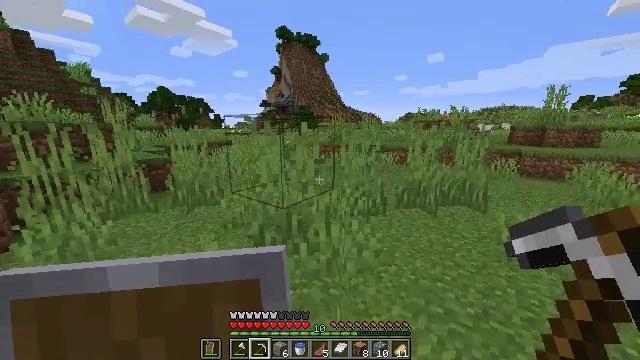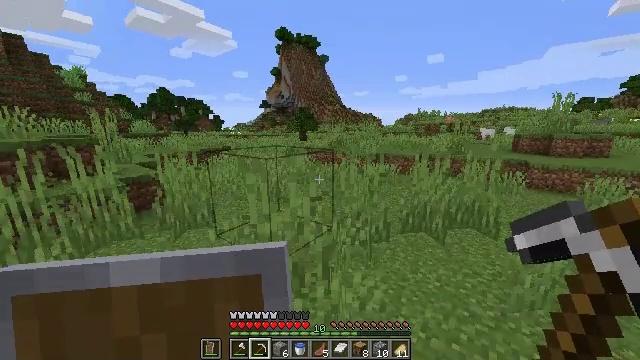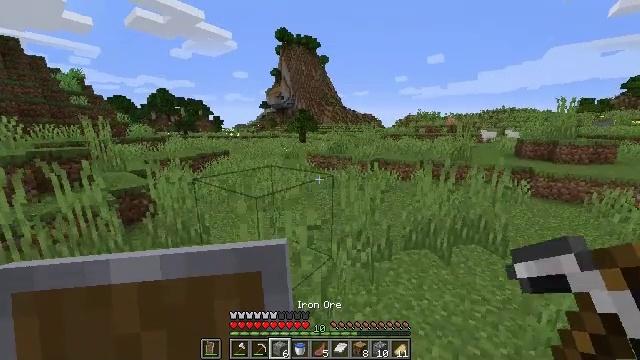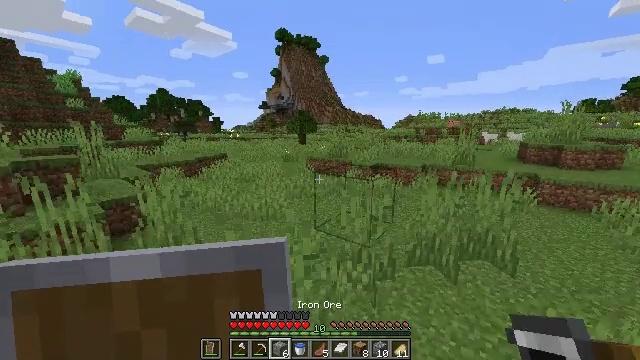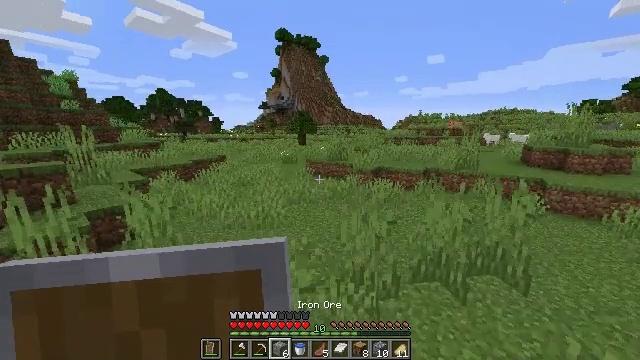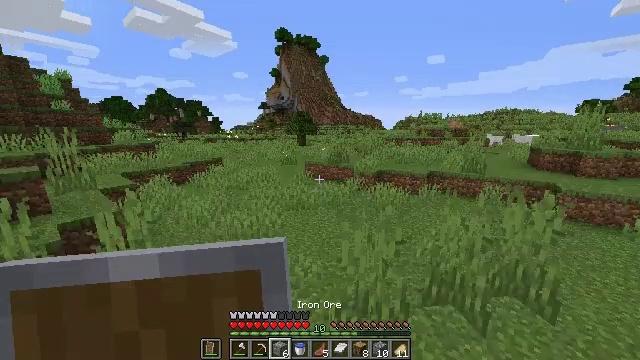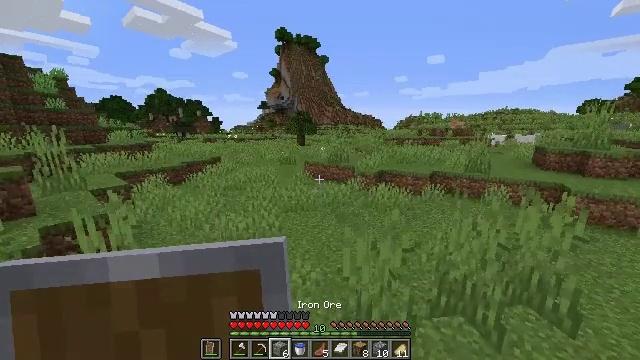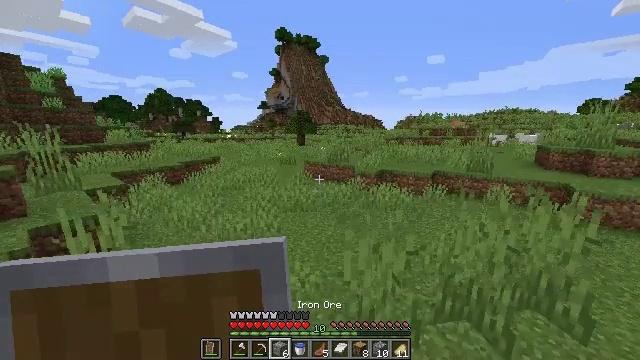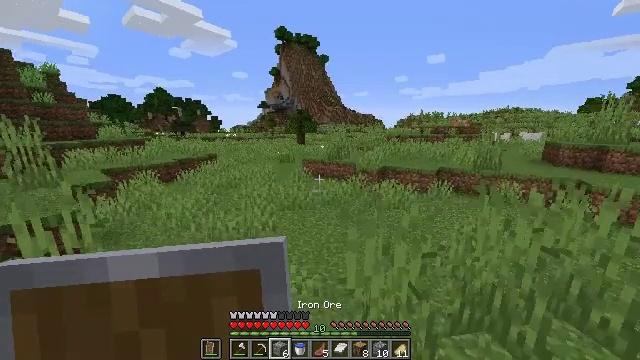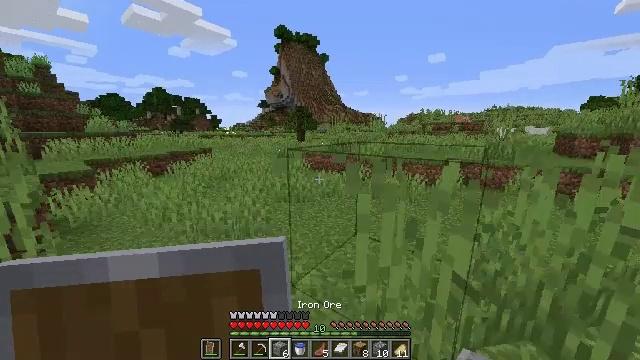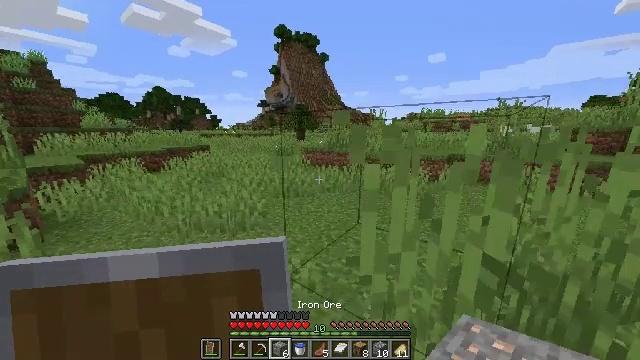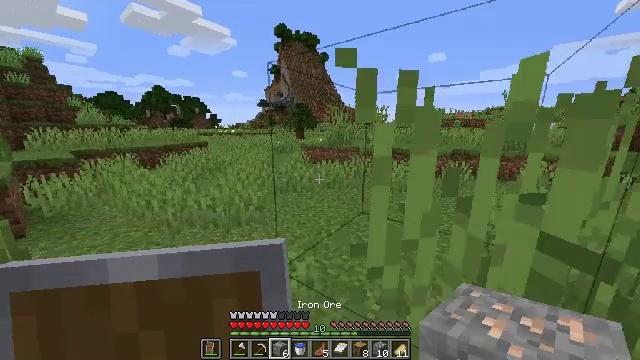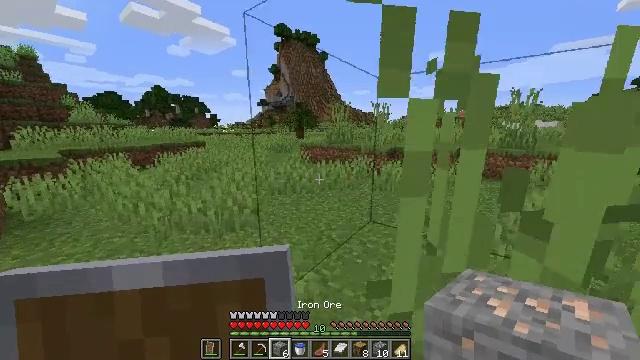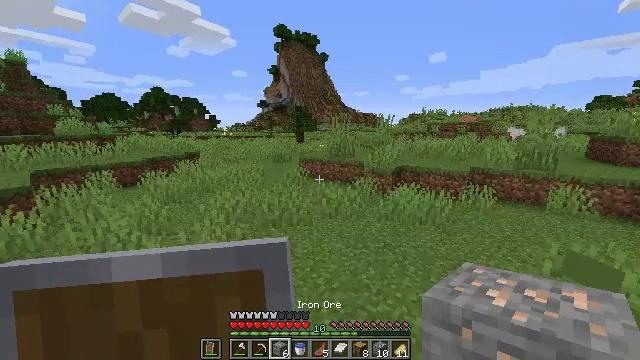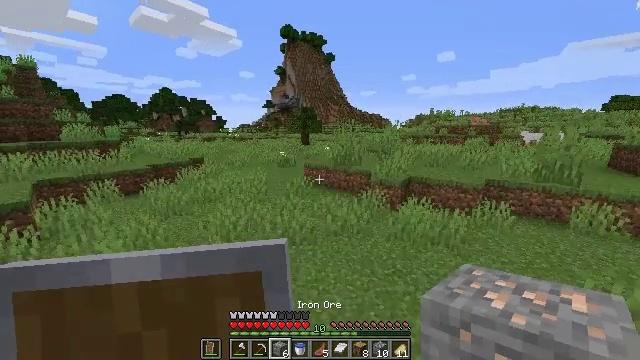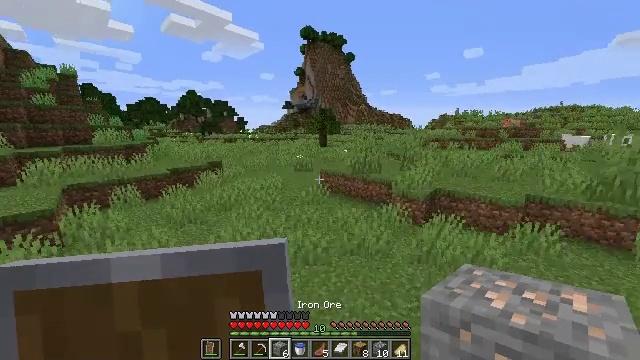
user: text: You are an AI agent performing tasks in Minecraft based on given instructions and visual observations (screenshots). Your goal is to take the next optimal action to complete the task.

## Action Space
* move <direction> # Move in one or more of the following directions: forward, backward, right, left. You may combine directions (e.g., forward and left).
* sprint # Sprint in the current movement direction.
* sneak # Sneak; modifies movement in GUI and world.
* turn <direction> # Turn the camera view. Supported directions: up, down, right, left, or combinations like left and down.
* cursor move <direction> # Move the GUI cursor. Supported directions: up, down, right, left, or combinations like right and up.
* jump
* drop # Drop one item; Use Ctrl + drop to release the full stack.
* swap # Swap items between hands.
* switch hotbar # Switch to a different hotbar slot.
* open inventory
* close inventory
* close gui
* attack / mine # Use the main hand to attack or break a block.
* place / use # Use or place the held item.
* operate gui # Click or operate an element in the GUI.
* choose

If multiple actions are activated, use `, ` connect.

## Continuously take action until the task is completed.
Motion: motion action
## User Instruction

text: Drop iron ore.
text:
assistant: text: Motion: move forward, sprint, jump
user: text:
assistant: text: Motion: move forward, sprint, jump
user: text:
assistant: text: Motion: move forward, sprint, jump
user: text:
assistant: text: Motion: move forward, sprint, jump
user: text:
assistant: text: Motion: move forward, sprint, jump
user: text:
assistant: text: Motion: move forward, sprint, jump
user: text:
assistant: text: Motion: move forward, sprint, jump
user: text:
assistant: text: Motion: move forward, sprint, jump
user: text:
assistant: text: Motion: move forward, sprint, jump
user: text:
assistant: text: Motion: move forward, sprint, jump
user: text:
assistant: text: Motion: move forward, sprint, jump
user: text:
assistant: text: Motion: move forward, sprint, jump
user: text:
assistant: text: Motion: move forward, sprint, jump
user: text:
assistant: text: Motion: move forward, sprint, turn left, jump
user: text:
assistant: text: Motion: move forward, sprint, turn left, jump
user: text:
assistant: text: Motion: move forward, sprint, turn left, jump
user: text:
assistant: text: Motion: move forward, sprint, turn left, jump
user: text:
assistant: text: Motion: move forward, sprint, turn left, jump
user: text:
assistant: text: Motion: move forward, sprint, turn left, jump
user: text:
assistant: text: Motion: move forward, sprint, jump
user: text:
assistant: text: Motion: move forward, sprint, jump
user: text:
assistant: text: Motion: move forward, sprint, jump
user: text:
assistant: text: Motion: move forward, sprint, jump
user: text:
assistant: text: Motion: move forward, sprint, jump
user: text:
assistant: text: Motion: move forward, sprint, jump
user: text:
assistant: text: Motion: move forward, sprint, jump
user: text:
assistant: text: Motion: move forward, sprint, jump
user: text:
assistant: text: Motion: move forward, sprint, turn left, jump
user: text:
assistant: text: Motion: move forward, sprint, jump
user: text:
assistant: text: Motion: move forward, sprint, jump